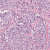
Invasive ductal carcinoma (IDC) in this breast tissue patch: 1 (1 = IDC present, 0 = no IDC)